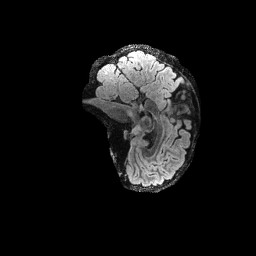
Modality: FLAIR
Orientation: sagittal
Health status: ill
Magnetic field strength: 3 T